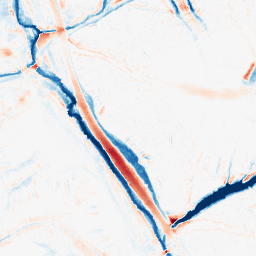
Category: morphological
Decomposition family: morphological
Decomposition parameters: operation: average
size: 10
Upsampling method: bicubic
Upsampling parameters: scale: 8
Upsampling scale: 8